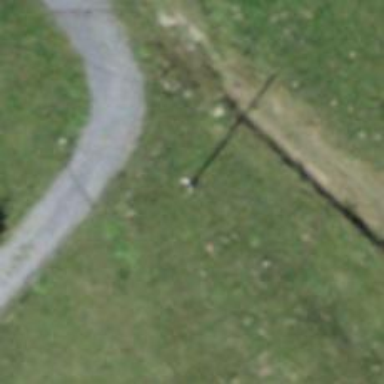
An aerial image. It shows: Minor power line.